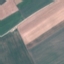
Land use / land cover class: AnnualCrop